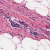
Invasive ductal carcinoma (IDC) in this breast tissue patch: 0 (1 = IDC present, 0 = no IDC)